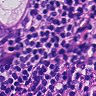
Metastatic tissue present: yes